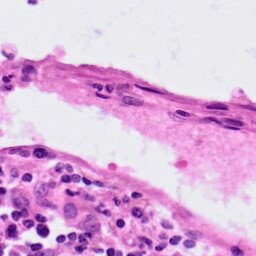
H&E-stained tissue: Lung